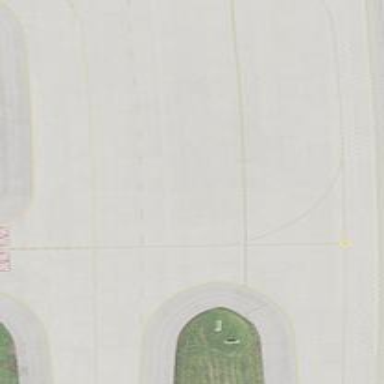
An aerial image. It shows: Image of taxiway at airport.